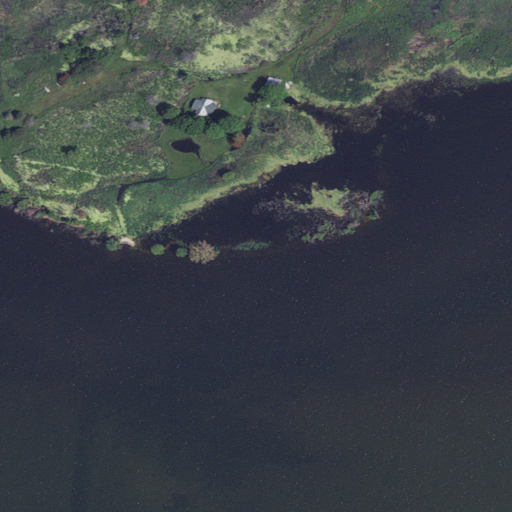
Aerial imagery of cape in Michigan named Greens Point containing open water, herbaceous wetlands, and low intensity development